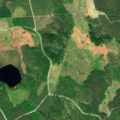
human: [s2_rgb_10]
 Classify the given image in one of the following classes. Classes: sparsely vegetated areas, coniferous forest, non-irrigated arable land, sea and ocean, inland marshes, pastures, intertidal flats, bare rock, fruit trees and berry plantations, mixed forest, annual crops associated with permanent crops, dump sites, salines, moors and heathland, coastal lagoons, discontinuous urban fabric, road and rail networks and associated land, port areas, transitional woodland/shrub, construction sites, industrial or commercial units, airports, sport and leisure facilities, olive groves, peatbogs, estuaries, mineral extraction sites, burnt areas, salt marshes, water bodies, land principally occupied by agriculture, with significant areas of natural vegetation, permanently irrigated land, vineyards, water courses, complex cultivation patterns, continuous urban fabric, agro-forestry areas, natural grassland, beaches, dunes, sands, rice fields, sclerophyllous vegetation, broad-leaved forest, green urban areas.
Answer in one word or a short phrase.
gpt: coniferous forest, transitional woodland/shrub